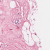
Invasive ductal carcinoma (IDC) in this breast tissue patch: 0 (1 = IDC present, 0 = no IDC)